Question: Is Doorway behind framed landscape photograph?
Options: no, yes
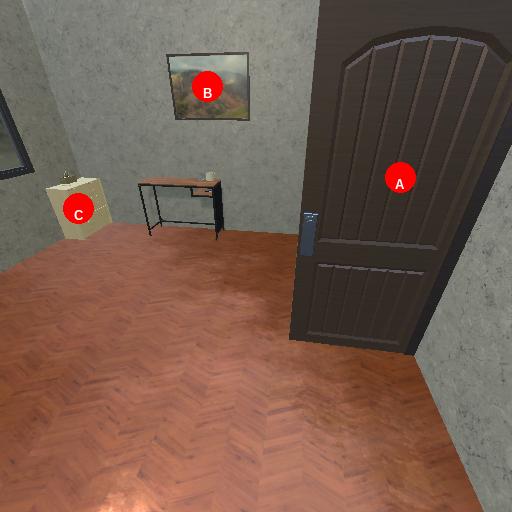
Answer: no